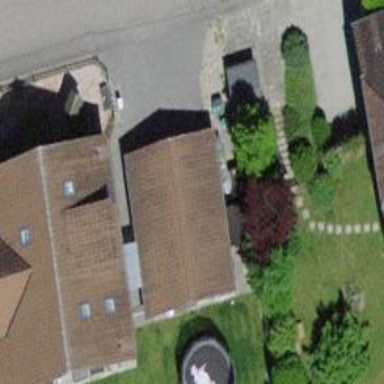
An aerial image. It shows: Garage building.